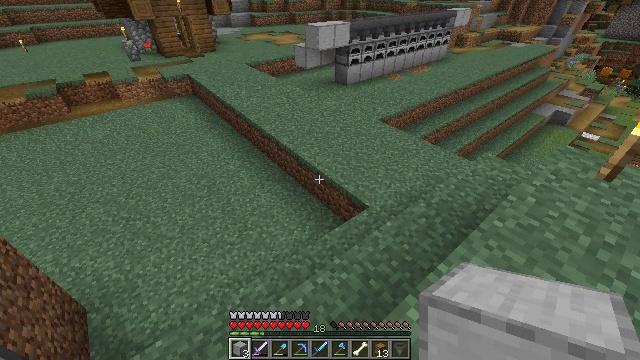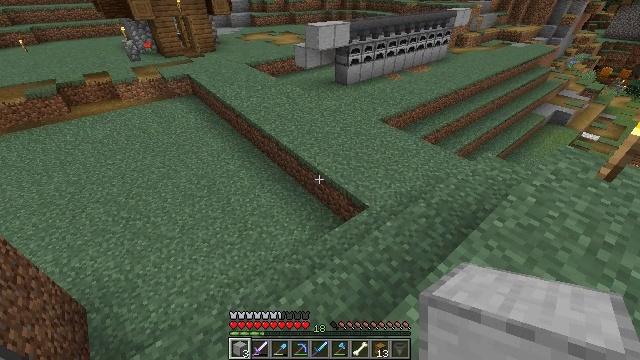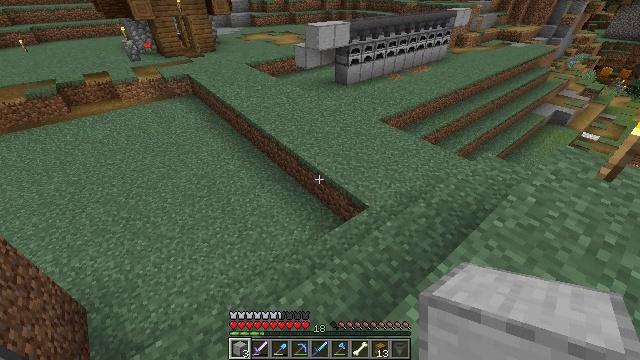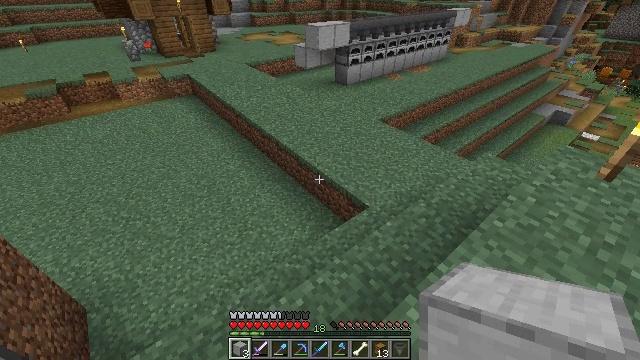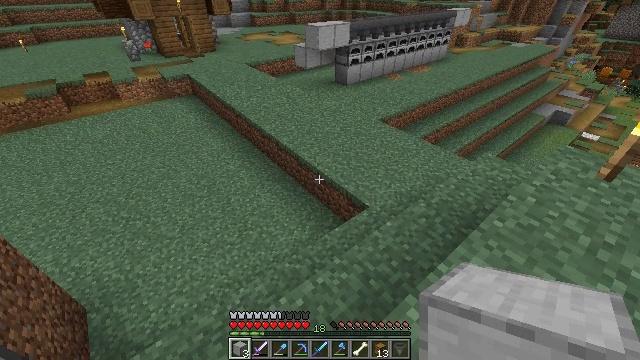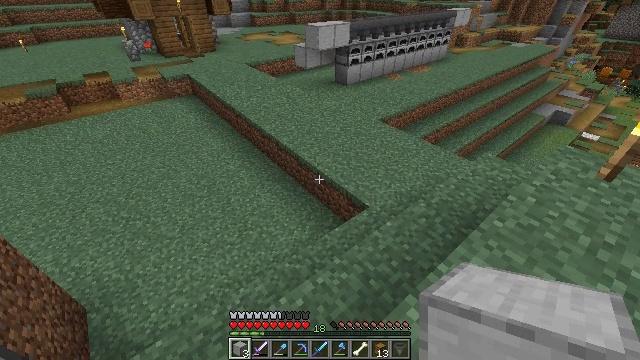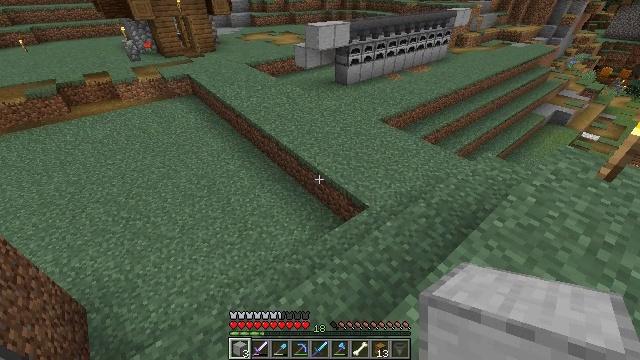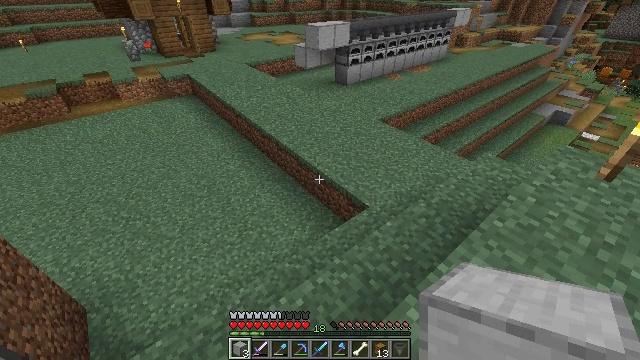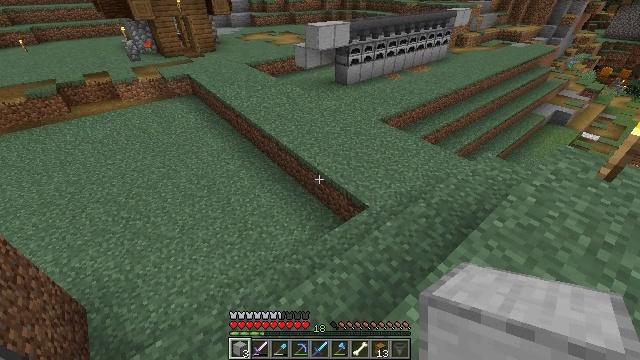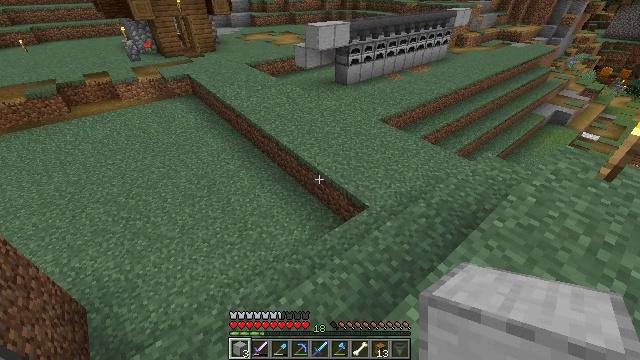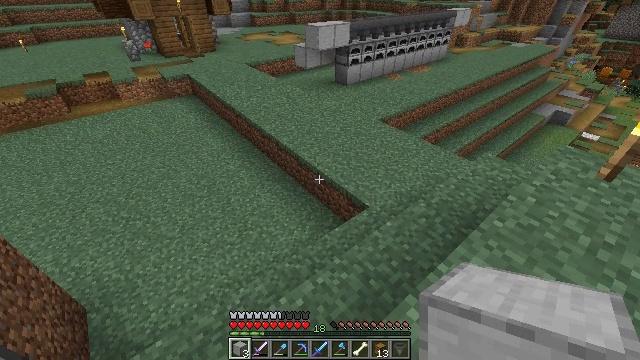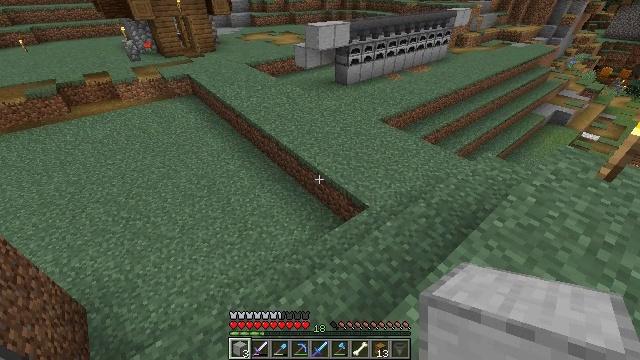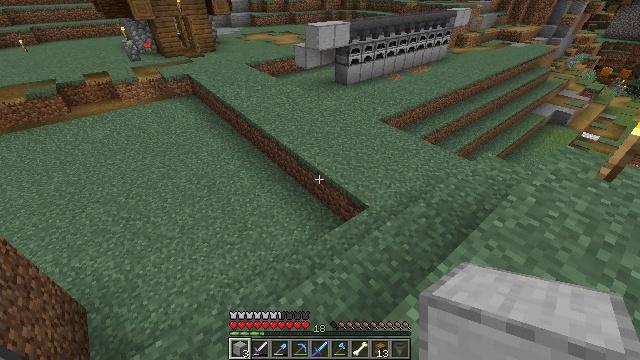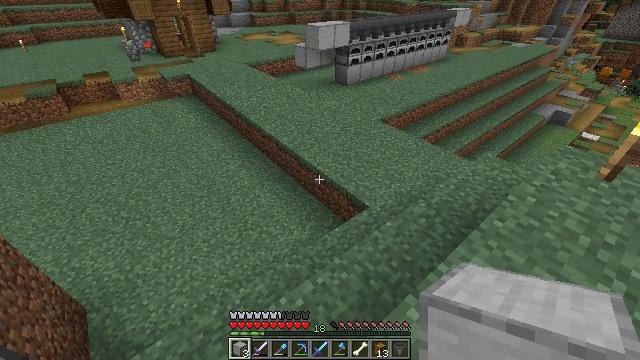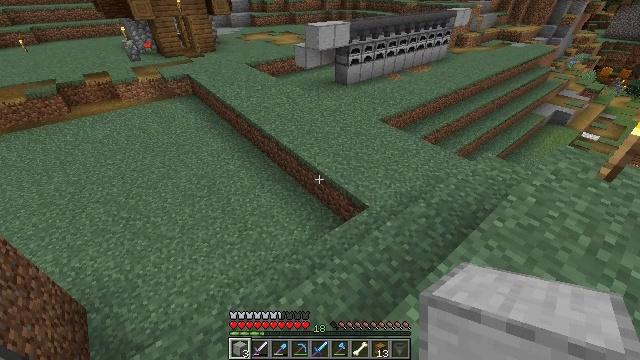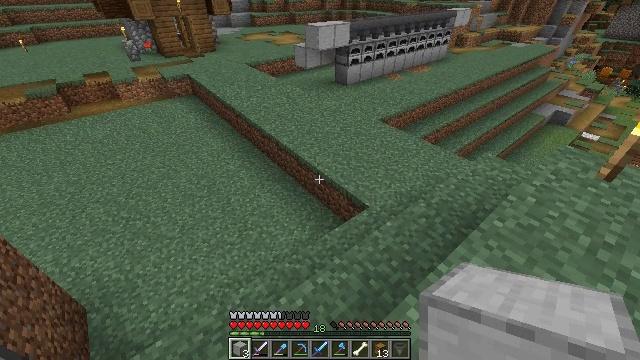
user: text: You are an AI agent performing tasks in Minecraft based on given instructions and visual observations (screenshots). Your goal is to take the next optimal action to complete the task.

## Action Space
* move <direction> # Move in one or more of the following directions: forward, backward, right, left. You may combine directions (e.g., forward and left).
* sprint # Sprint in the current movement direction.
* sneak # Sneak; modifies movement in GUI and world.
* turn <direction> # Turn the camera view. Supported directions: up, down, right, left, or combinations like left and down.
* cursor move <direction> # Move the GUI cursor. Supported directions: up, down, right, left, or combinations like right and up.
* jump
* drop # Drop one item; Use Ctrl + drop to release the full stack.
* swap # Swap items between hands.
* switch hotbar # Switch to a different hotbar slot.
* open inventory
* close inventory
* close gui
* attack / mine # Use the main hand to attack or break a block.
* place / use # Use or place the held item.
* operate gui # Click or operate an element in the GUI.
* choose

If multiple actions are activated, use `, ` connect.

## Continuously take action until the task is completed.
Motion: motion action
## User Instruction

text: Craft smooth stone in the furnace.
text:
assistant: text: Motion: no_op
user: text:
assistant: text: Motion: no_op
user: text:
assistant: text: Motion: no_op
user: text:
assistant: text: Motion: no_op
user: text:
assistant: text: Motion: no_op
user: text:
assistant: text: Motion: no_op
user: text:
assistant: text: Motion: no_op
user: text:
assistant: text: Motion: no_op
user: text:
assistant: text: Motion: no_op
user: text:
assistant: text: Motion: no_op
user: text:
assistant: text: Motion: no_op
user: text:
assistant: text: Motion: no_op
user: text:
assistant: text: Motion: no_op
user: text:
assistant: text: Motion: no_op
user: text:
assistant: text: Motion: no_op
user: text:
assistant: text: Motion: no_op
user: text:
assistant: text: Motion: no_op
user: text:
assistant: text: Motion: no_op
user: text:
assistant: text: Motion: no_op
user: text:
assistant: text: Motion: no_op
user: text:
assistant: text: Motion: no_op
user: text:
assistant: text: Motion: no_op
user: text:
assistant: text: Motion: no_op
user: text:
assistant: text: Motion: no_op
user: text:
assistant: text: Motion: no_op
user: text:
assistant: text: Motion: no_op
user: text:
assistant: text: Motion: no_op
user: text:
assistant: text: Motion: no_op
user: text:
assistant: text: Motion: no_op
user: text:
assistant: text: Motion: no_op